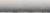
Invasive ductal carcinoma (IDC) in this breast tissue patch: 0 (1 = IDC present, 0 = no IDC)